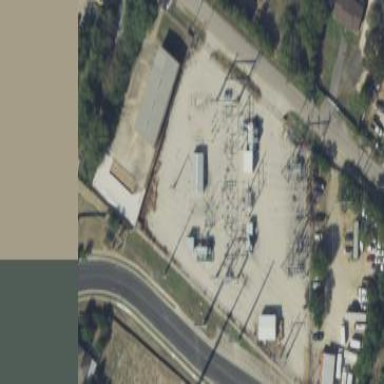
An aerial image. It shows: Outdoor distribution substation protected by fence.